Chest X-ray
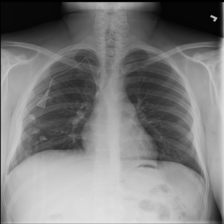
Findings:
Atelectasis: negative
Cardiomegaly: negative
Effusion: negative
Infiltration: negative
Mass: negative
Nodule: negative
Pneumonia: negative
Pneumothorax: negative
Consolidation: negative
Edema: negative
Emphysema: negative
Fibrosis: negative
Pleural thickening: negative
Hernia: negative